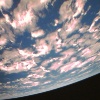
Label: cloud